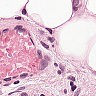
Metastatic tissue present: yes